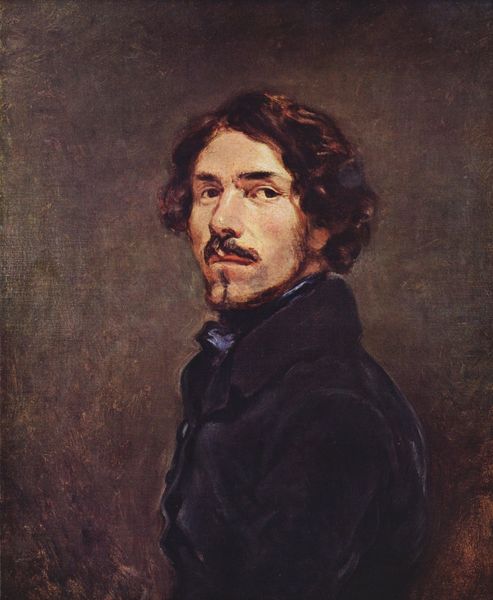
Titel: Selbstporträt
Künstler: Eugène Delacroix
Standort: Firenze
Institution: Galleria degli Uffizi
Schlagwörter: blau, dunkel, gemälde, haut, kopf, mann, schatten, braun, frisur, grau, haar, hintergrund, licht, mitte, mund, nase, ohr, profil, schwarz, stirn, blick, schal, tuch, malerei, rock, anzug, bart, jacke, jung, schnurrbart, arm, augen, gesicht, inkarnat, kragen, samt, bildnis, hals, portrait, porträt, öl, haare, halbfigur, lange haare, mantel, pose, realismus, adel, musiker, augenbrauen, bruststück, frontal, kinn, knopf, locken, rosa, scheitel, schulter, düster, haltung, farbe, lila, violett, ausdruck, romantik, schnäuzer, schnurbart, ernst, brauen, halstuch, seitenansicht, maler, ölfarbe, jackett, kinnbart, oberkörper, schnauzbart, schnauzer, selbstporträt, jacket, courbet, stolz, münchen, lockig, dreiviertel, seite, selbstbildnis, leinwand, enface, kravatte, arrogant, selbstportrait, junger mann, halbprofil, halbporträt, entschlossenheit, halbfigürig, oberlippenbart, weich, drehung, hochnäsig, protrait, wendung, samtjacke, schneuzer, wallend, brustportrait, wallendes haar, kopfdrehung, smt, ch, bart#, seidenkravatte, jeacket